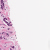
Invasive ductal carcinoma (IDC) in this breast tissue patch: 0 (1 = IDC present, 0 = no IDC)